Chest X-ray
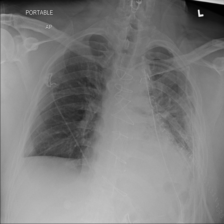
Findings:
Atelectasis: negative
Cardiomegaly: negative
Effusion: positive
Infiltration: positive
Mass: negative
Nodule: negative
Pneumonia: negative
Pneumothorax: negative
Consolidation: negative
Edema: negative
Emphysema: negative
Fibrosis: negative
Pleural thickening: negative
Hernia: negative